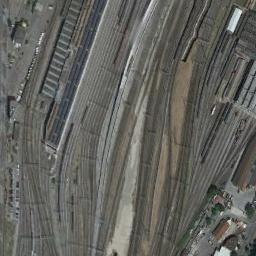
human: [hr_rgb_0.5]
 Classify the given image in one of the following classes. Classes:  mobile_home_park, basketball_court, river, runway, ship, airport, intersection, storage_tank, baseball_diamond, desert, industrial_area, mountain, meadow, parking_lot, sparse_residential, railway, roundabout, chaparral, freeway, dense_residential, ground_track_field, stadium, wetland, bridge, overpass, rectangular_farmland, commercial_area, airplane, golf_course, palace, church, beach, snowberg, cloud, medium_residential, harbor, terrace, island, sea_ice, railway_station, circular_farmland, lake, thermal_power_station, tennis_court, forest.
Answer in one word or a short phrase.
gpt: railway